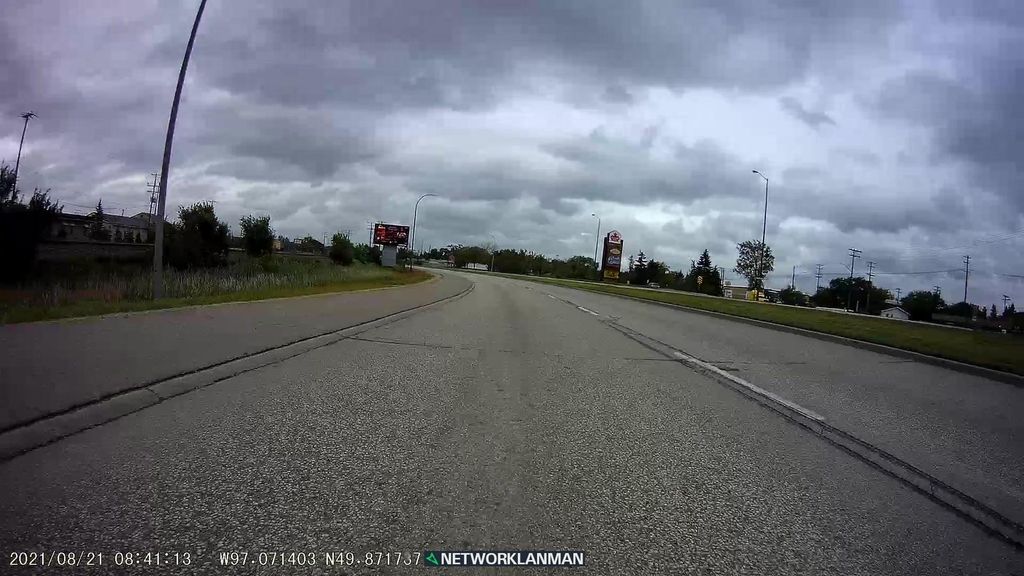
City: winnipeg